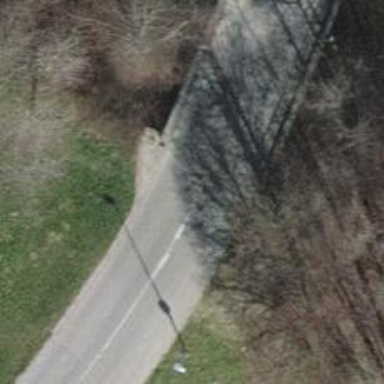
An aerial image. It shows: Residential road with bridge.